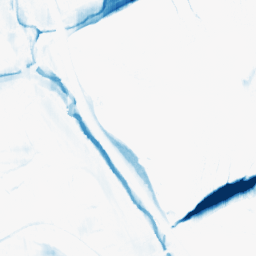
Category: morphological
Decomposition family: morphological_ellipse
Decomposition parameters: operation: closing
width: 30
height: 5
Upsampling method: bicubic_3x
Upsampling parameters: scale: 3
Upsampling scale: 3